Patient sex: M
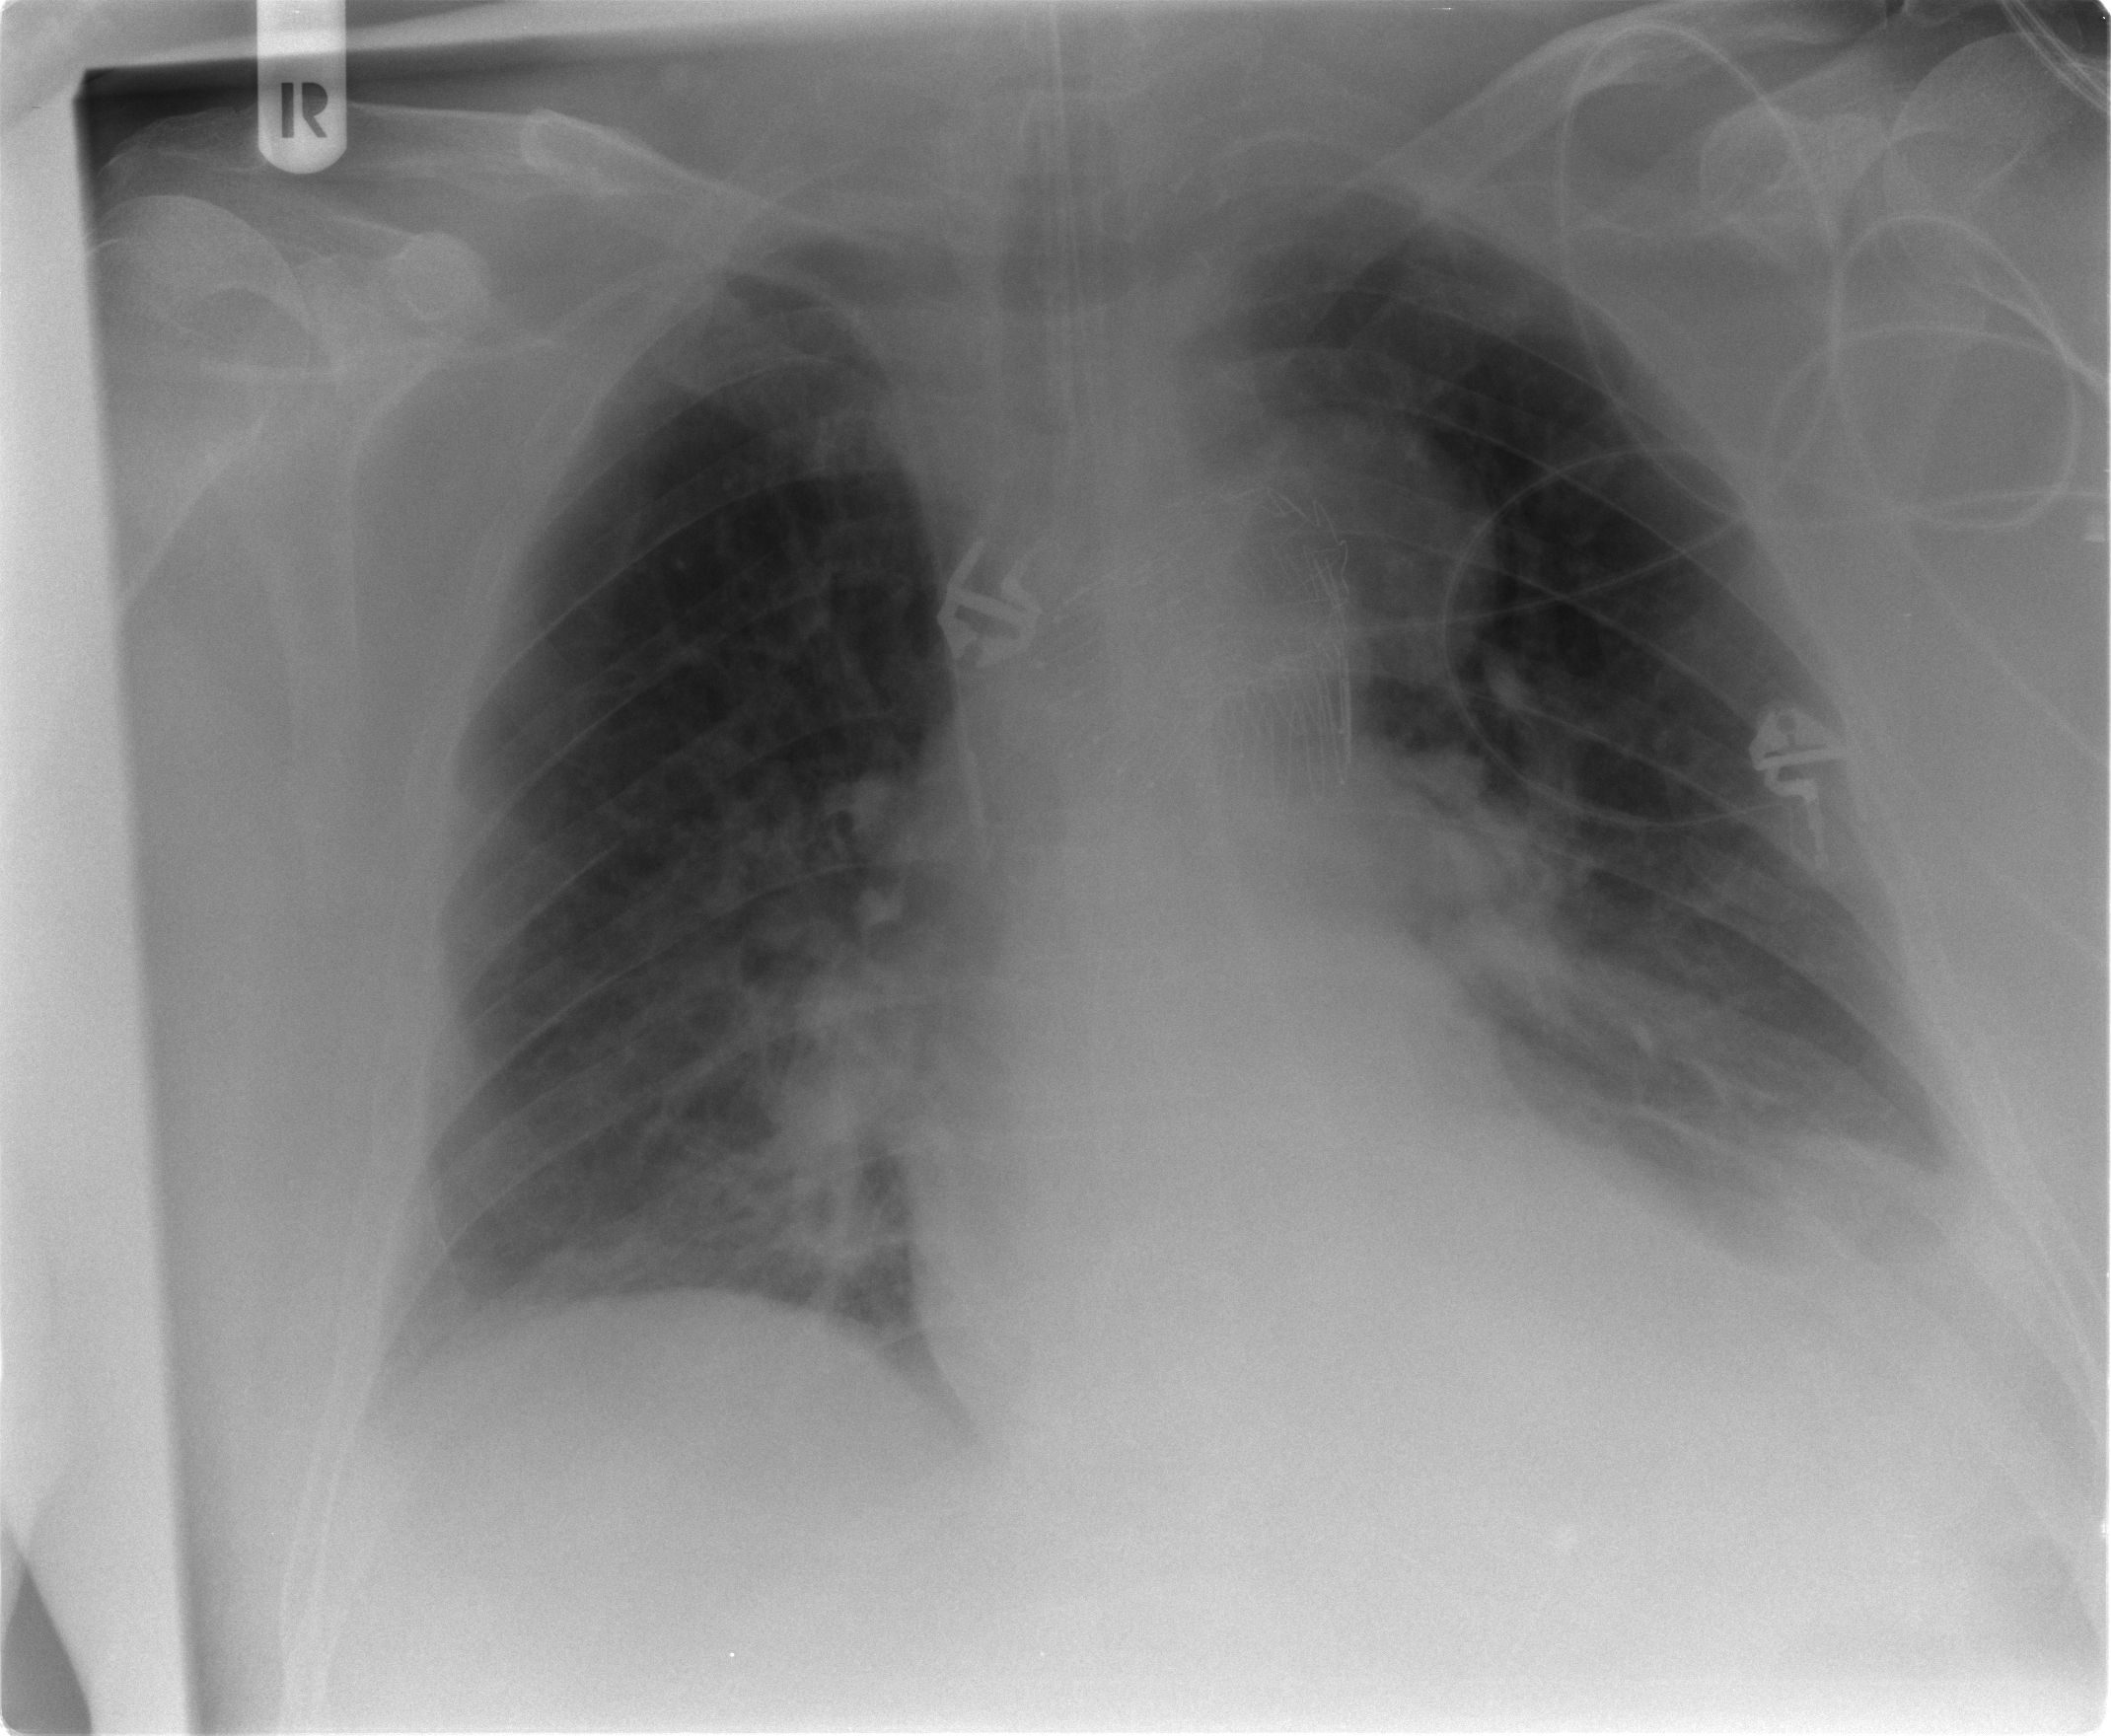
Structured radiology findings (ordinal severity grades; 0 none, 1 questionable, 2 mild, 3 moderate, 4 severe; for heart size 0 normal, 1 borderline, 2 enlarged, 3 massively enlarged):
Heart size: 0
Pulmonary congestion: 2
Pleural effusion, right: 1
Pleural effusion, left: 2
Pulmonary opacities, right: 0
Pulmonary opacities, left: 0
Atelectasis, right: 2
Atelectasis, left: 2